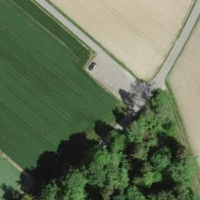
EUNIS habitat code: 52
Species observed at this site:
Melittis melissophyllum